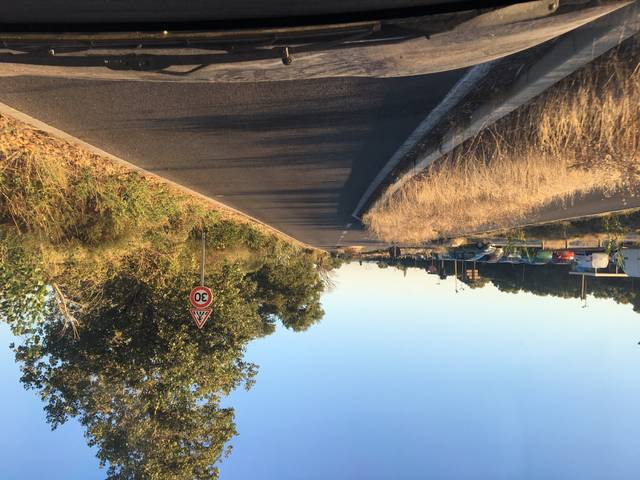
Region: France
Coordinates: 43.952, 4.793